八年级 · 度量几何学
架秋千, 当它静止时, 踏板离地垂直高度 $D E=0.5 \mathrm{~m}$,

将它往前推送 $2 \mathrm{~m}($ 水平距离 $B C=2 \mathrm{~m})$ 时, 秋千踏板离地的垂直高度 $B F=1.5 \mathrm{~m}$,

秋千的绳索始终拉得很直, 则绳索 $A D$ 长为 \$ \qquad \$ $\mathrm{m}$.

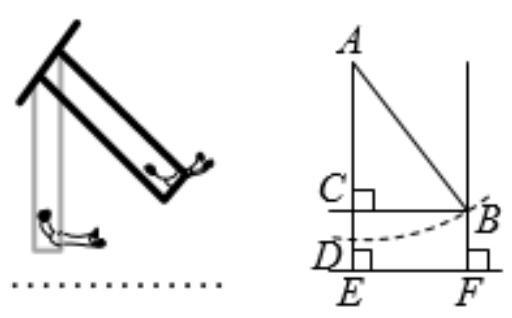
答案: 2.5